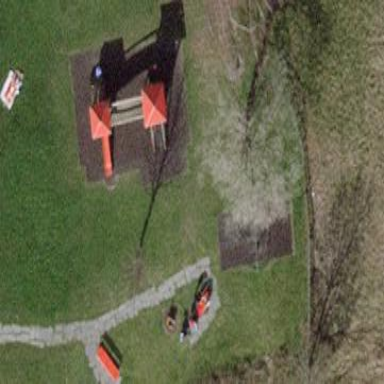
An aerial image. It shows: Playground area for leisure activities on the land.